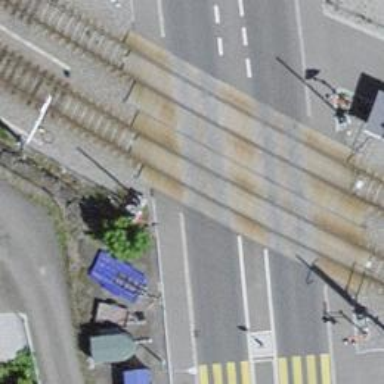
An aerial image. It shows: Single railway track with electrification through contact line.